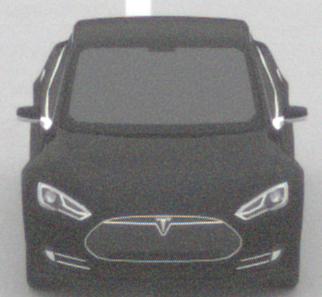
Make: Tesla
Model: Model S 60
Detailed model: Model S
Model produced from: 2013/10
Model produced until: 2014/10
Doors: 5
Color: black
Road condition: dry road
Daytime: midday
Contrast: low contrast